Interaction volume radius: 5 \u00c5
Interaction volume height: 10 \u00c5
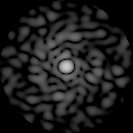
Disorder parameter: 0.8356